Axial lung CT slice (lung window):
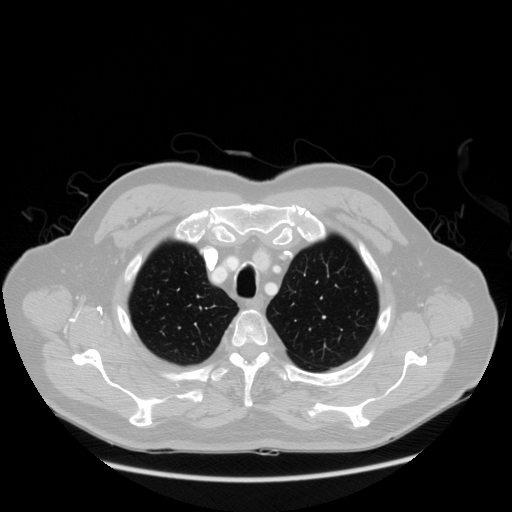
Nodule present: no